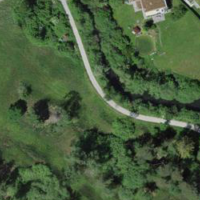
EUNIS habitat code: 16
Species observed at this site:
Lythrum salicaria
Certhia brachydactyla
Corvus corone
Lonicera acuminata
Fulica atra
Passer montanus
Fagus sylvatica
Milvus milvus
Carduelis carduelis
Filipendula ulmaria